Aerial crown-view tile of a tropical tree (Barro Colorado Island, Panama), acquired 20250414:
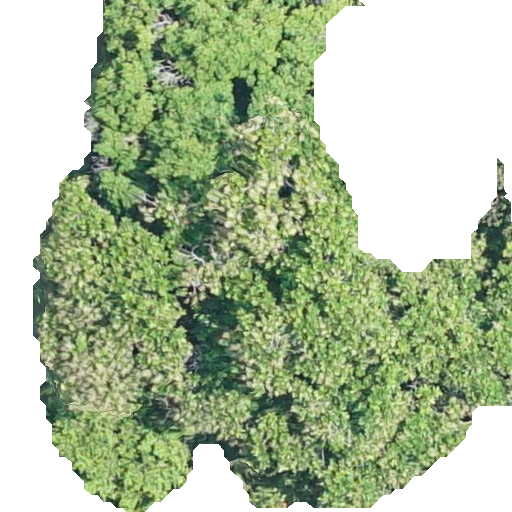
Species: Anacardium excelsum
GBIF accepted scientific name: Anacardium excelsum
Crown area: 281.236 m²